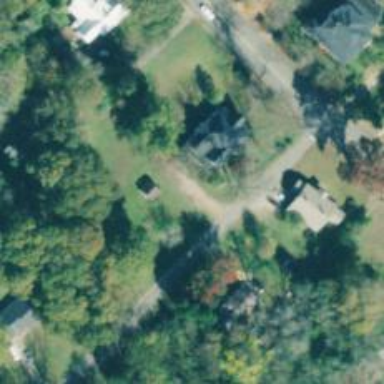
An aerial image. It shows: Driveway leading to service road.